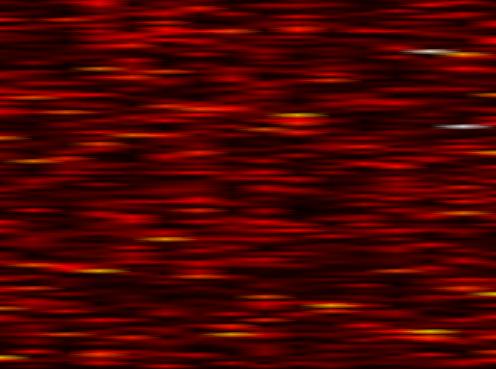
Label: FBMC